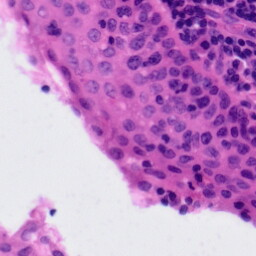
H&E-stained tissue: Tonsil